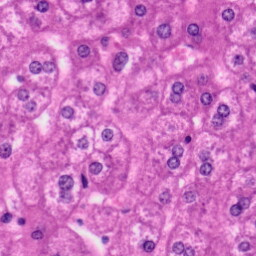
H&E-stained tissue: Liver